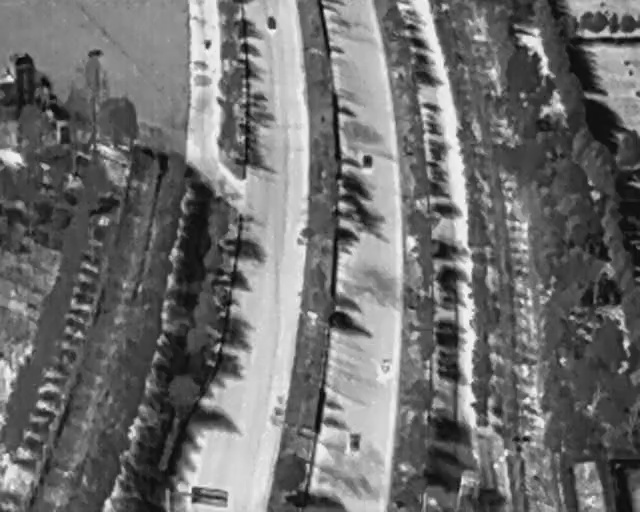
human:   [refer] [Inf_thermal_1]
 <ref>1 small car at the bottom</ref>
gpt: <box>[[53, 85, 57, 87, 2]]</box>